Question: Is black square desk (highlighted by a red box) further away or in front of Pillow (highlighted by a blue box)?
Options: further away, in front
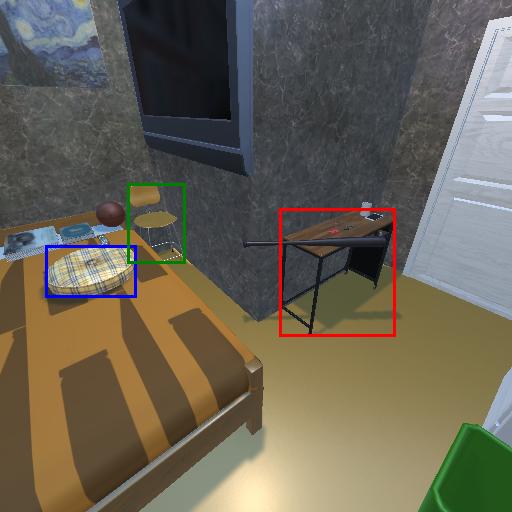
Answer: further away